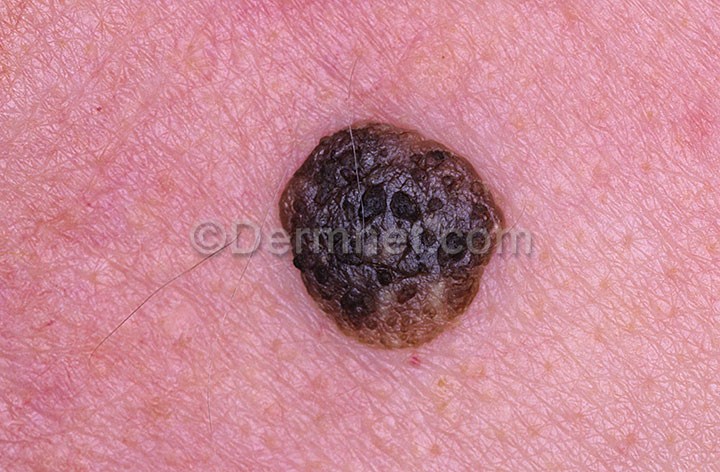
Disease: Seborrheic Keratoses and other Benign Tumors